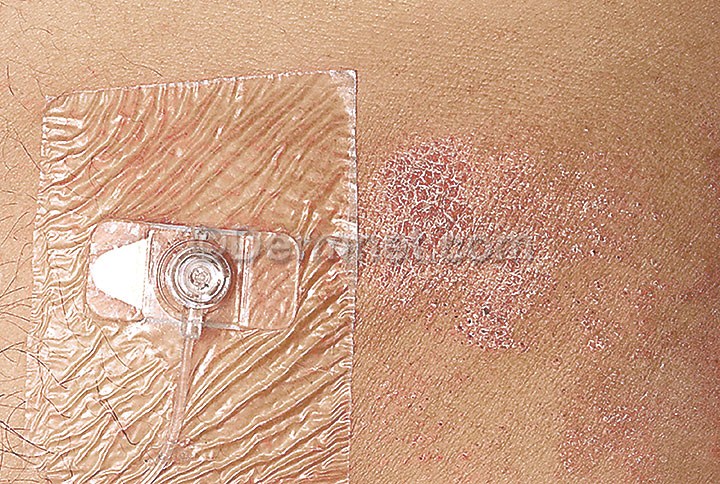
Disease: Poison Ivy Photos and other Contact Dermatitis